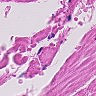
Metastatic tissue present: no